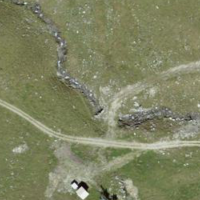
EUNIS habitat code: 26
Species observed at this site:
Oenanthe oenanthe